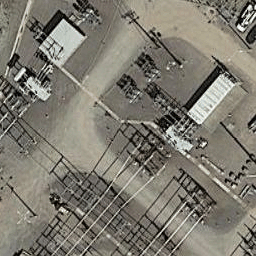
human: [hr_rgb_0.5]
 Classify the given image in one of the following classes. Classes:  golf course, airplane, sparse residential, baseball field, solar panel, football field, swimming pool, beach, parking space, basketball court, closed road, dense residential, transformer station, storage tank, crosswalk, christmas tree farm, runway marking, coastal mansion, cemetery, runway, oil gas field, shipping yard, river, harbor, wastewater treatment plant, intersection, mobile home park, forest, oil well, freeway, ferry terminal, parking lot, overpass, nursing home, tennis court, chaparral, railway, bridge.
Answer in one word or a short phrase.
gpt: transformer station